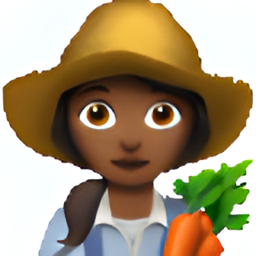
Name: female farmer type 5
Emoji: 👩🏾‍🌾
Group: People & Body
Sub-group: person-role